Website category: movie
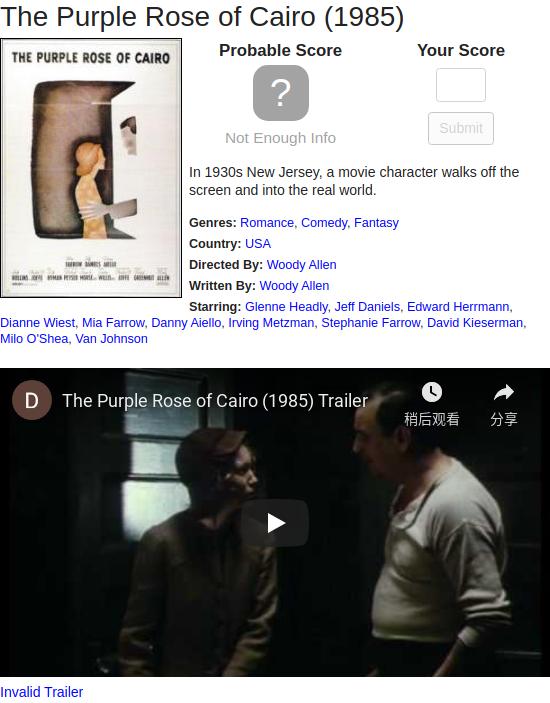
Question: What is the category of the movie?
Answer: Romance

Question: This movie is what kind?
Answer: Romance

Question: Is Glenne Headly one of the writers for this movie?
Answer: no

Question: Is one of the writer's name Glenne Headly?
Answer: no

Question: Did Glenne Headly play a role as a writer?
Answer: no

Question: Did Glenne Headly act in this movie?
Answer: yes

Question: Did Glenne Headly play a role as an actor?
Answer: yes

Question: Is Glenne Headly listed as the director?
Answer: no

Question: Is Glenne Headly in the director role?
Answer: no

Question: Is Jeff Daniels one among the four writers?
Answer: no

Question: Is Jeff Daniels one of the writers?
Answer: no

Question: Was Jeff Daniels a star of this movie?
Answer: yes

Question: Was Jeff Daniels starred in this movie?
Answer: yes

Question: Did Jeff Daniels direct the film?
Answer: no

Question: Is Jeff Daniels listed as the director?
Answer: no

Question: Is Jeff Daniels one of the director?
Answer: no

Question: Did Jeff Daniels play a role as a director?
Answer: no

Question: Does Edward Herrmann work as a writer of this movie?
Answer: no

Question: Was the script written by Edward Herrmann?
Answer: no

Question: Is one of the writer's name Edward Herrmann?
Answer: no

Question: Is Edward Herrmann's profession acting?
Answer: yes

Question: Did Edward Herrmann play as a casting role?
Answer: yes

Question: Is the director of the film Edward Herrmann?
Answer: no

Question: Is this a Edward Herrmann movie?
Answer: no

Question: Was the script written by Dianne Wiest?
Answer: no

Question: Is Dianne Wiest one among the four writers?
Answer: no

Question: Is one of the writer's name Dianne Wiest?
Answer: no

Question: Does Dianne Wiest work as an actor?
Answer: yes

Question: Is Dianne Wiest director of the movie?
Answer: no

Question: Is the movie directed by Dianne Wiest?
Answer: no

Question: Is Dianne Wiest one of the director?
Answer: no

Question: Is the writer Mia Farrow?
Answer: no

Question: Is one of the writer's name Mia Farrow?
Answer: no

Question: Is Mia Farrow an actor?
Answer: yes

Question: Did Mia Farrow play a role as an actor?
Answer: yes

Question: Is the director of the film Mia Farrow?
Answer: no

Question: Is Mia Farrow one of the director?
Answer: no

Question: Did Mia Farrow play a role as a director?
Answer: no

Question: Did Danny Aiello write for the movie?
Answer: no

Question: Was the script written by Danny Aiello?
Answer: no

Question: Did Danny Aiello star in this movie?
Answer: yes

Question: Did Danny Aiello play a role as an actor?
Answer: yes

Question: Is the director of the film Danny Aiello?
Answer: no

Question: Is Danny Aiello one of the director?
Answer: no

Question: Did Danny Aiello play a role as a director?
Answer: no

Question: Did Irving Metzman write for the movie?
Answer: no

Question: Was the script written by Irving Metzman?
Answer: no

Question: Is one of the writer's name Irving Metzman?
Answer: no

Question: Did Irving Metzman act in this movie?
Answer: yes

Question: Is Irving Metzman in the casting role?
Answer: yes

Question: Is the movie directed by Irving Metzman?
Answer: no

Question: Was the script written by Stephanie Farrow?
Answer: no

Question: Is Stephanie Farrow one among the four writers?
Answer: no

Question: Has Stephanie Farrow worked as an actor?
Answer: yes

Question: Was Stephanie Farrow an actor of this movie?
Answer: yes

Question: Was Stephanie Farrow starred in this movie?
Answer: yes

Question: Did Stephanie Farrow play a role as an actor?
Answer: yes

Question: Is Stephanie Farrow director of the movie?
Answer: no

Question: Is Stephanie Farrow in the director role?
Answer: no

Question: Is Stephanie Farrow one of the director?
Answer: no

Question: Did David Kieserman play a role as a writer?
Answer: no

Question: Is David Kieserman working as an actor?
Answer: yes

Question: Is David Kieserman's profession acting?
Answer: yes

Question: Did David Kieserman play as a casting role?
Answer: yes